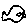
Label: fish